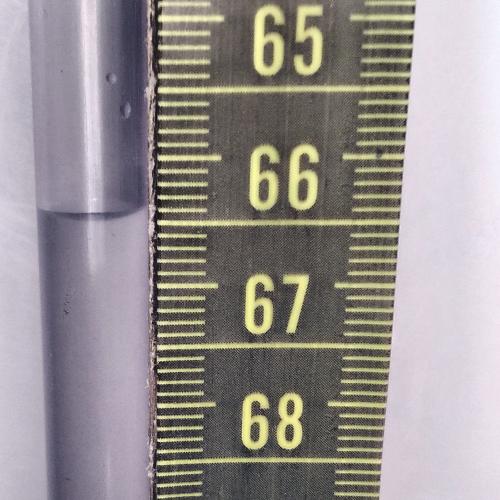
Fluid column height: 66.4 cm